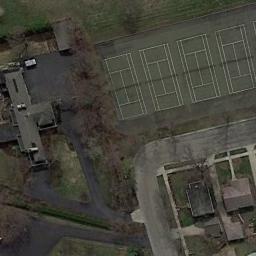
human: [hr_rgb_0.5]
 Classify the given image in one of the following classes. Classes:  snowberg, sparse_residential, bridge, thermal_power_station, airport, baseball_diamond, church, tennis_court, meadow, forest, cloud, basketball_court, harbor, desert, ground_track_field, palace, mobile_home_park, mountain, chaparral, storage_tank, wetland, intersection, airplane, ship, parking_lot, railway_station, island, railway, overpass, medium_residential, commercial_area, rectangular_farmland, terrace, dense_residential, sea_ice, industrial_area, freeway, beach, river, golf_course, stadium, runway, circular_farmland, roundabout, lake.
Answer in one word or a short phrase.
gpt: tennis_court